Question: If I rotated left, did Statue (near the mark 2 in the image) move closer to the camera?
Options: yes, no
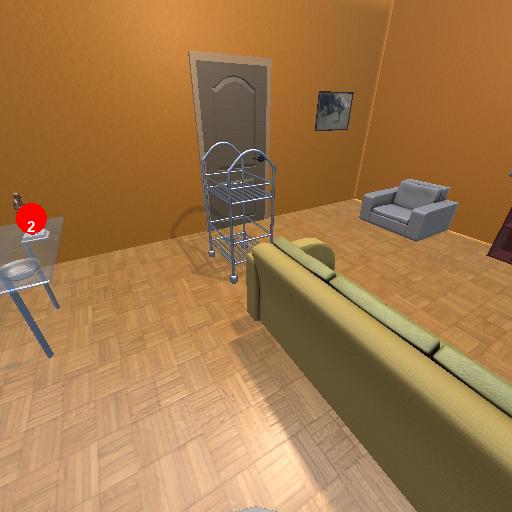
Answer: yes